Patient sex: M
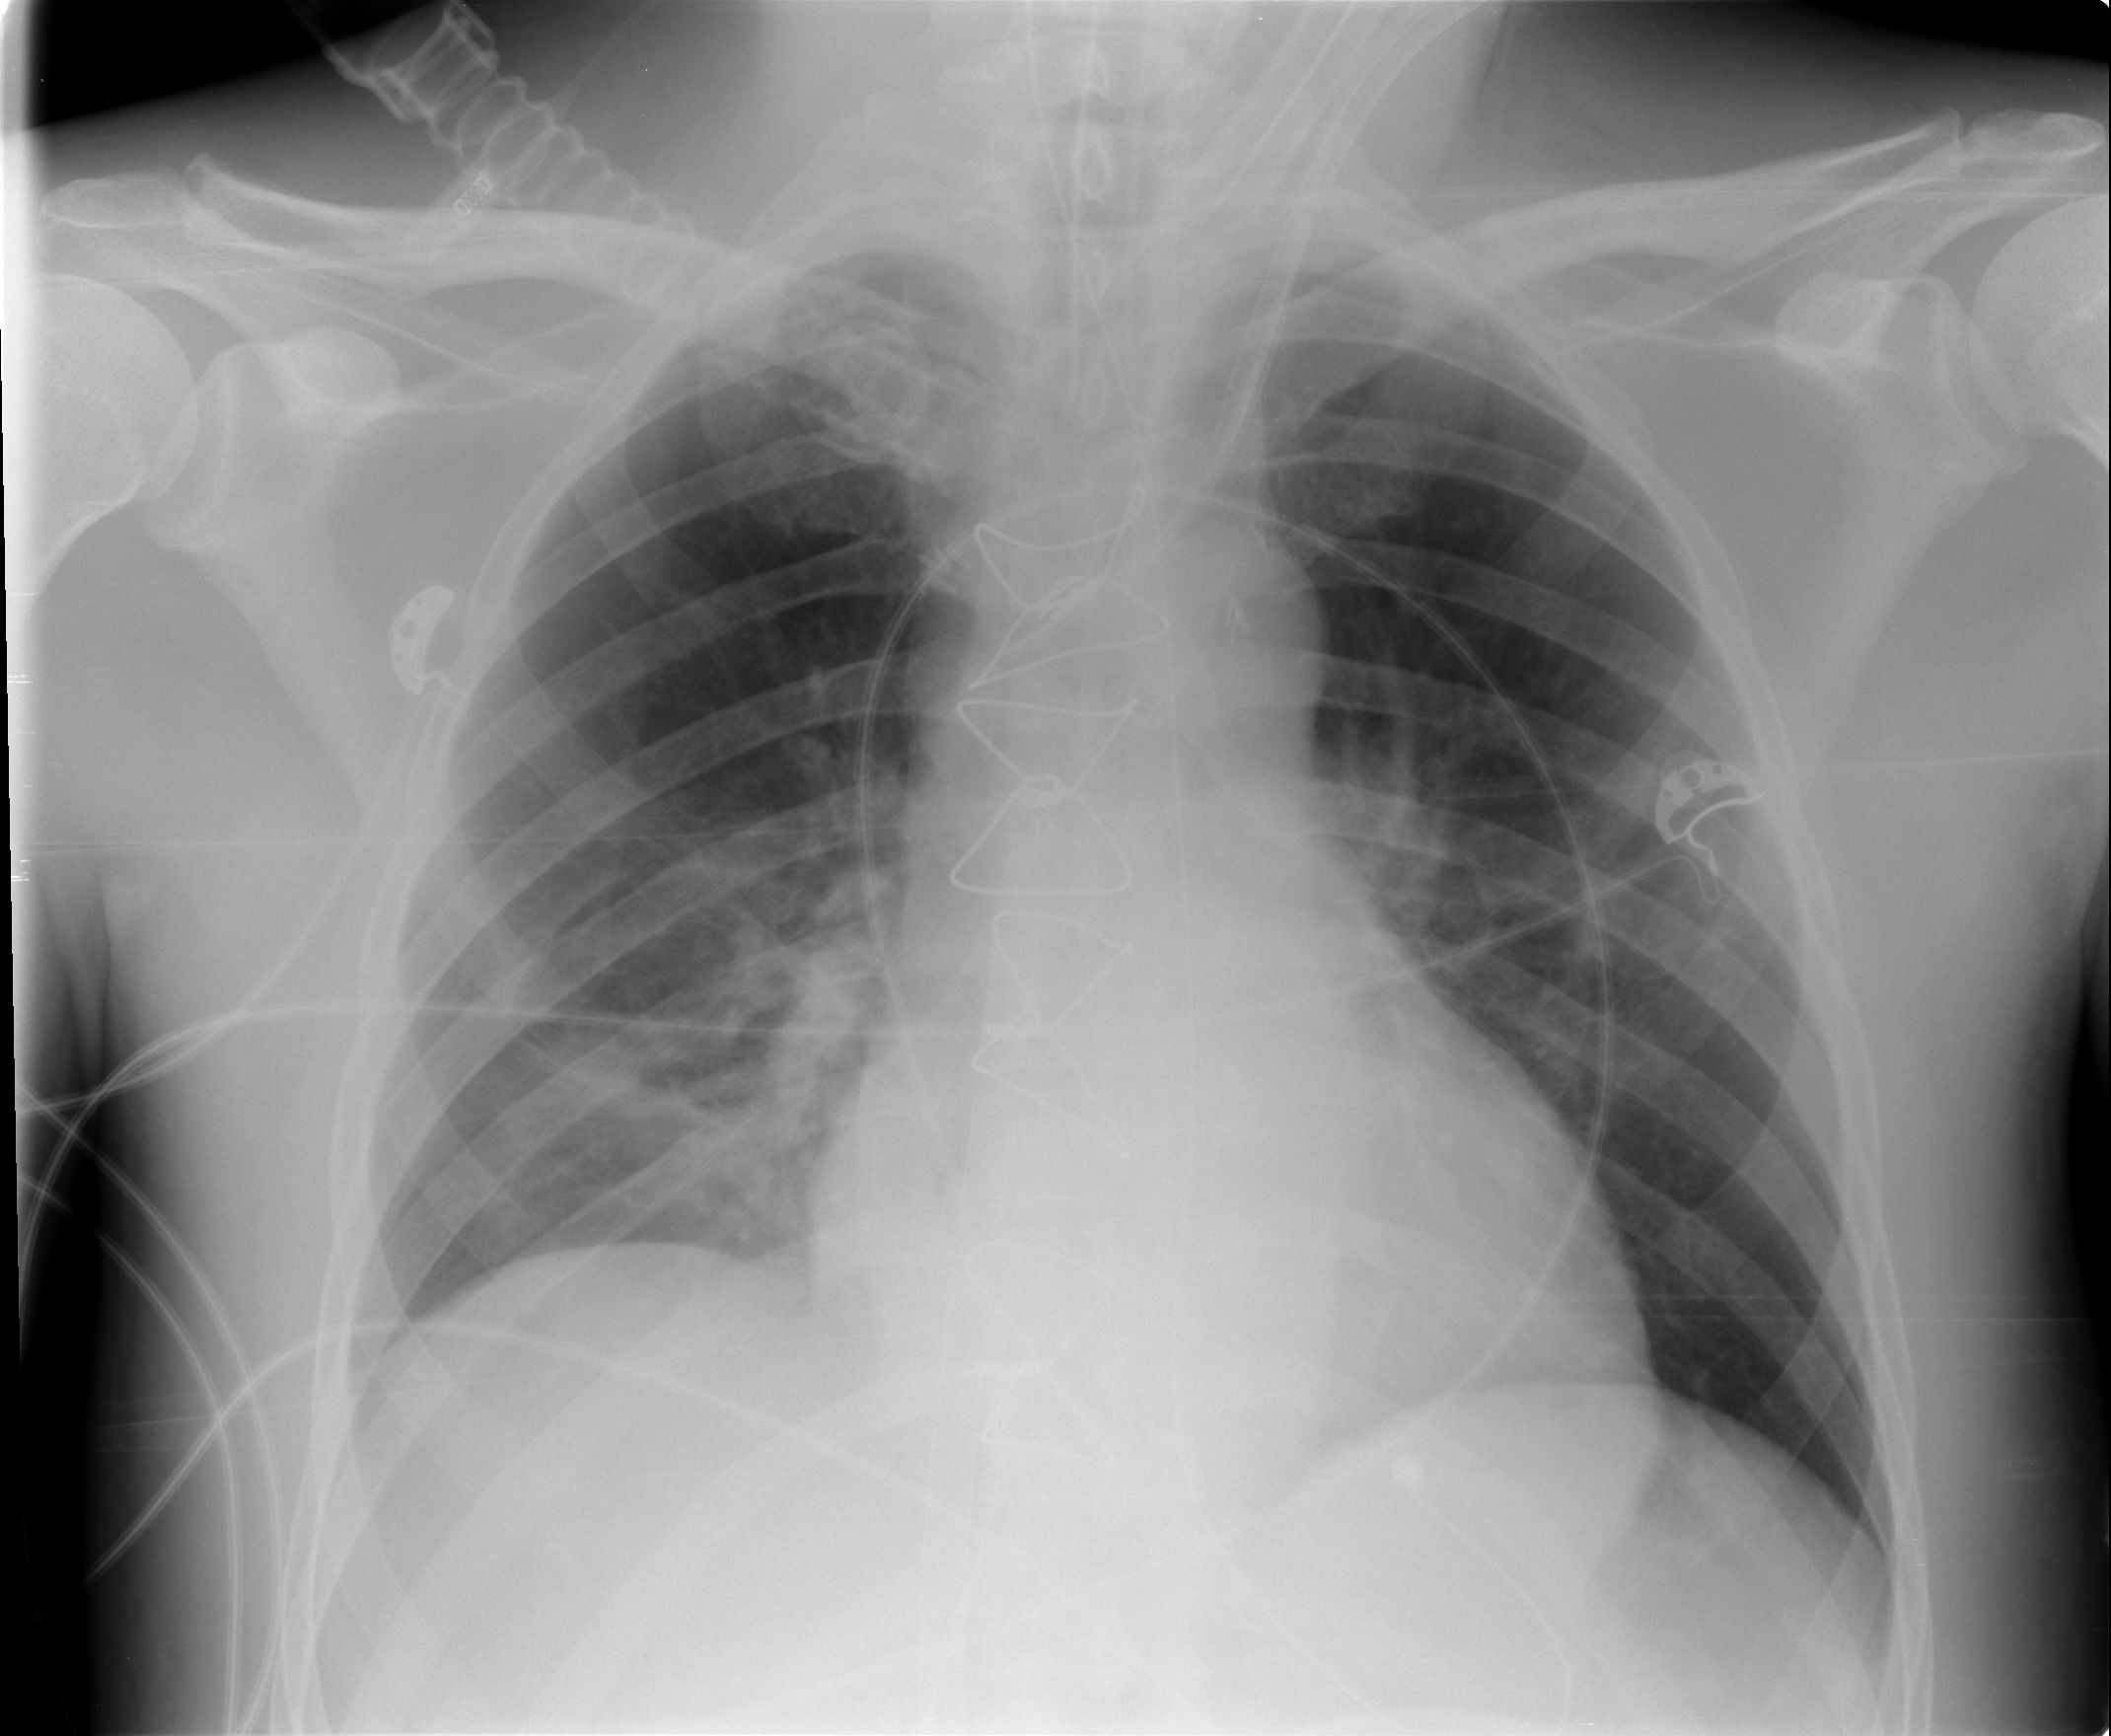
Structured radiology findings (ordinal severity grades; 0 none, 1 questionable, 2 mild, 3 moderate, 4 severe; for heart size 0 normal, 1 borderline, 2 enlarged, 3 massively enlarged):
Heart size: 0
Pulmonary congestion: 0
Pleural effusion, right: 0
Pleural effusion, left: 0
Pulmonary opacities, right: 2
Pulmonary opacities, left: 0
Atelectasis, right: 0
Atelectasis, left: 0